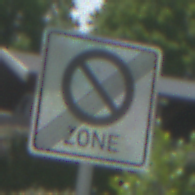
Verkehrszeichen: EndeEingeschraenktesHalteverbotZone
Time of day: Midday
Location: Outdoor (Nature)
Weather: PartlyCloudy
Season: NotSpecified
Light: Natural